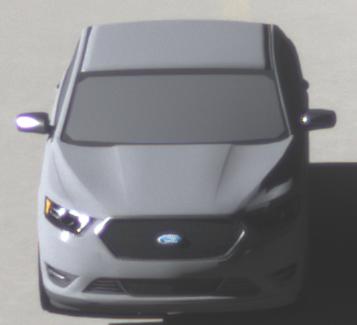
Make: Ford
Model: Taurus
Detailed model: SHO
Model produced from: 2012
Model produced until: 2019
Doors: 4
Color: gray
Road condition: dry road
Daytime: morning or afternoon
Contrast: high contrast